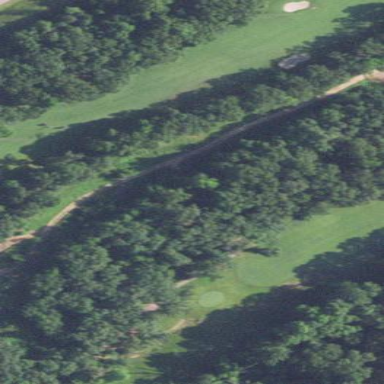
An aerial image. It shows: Grassy area designated as golf fairway.